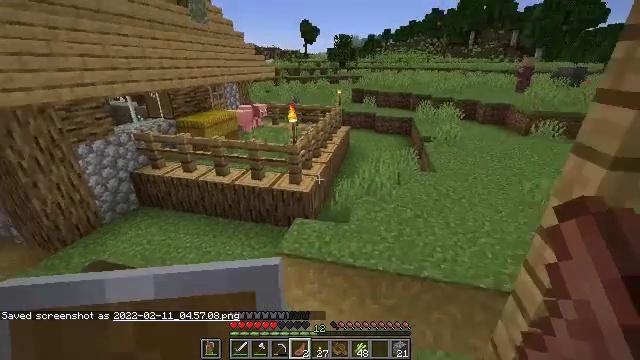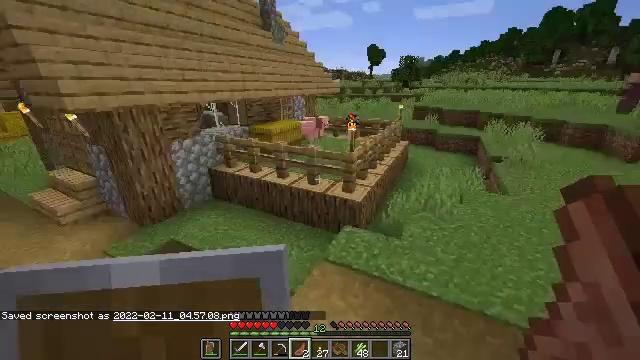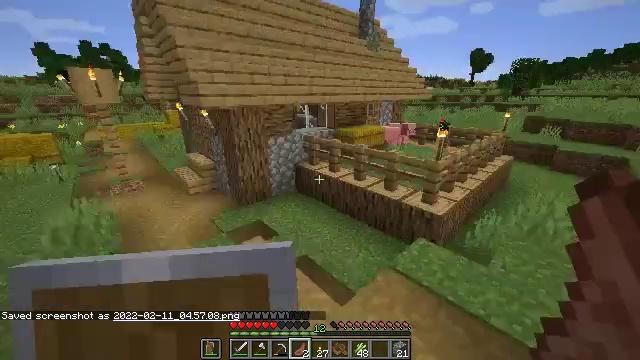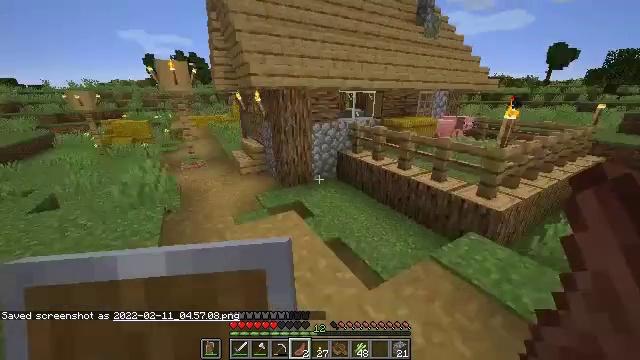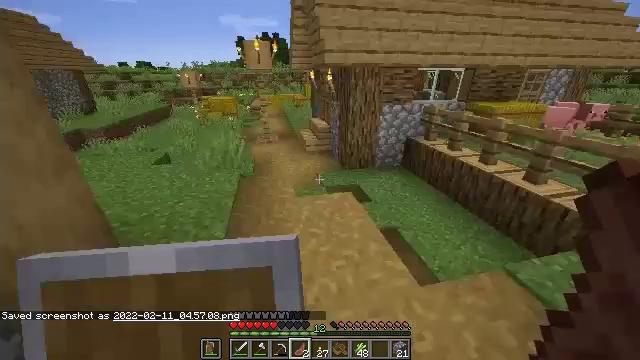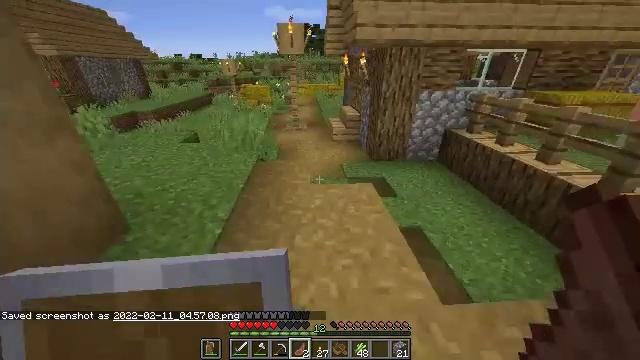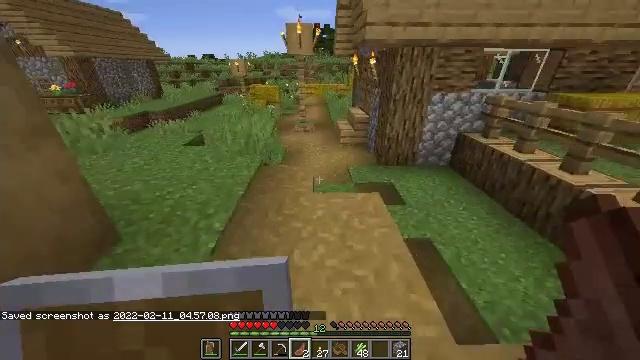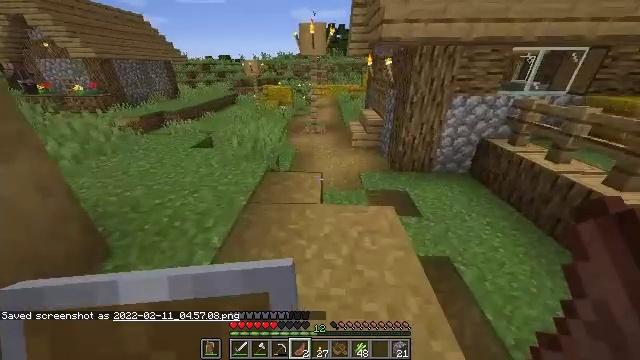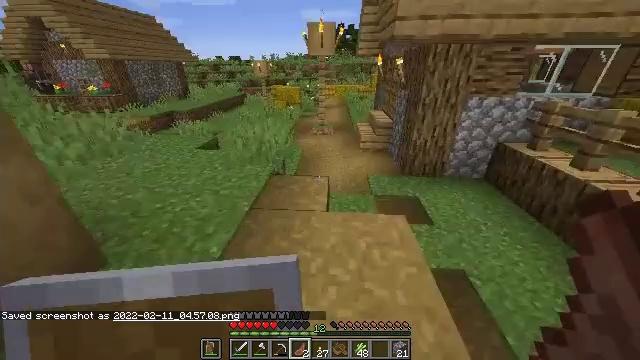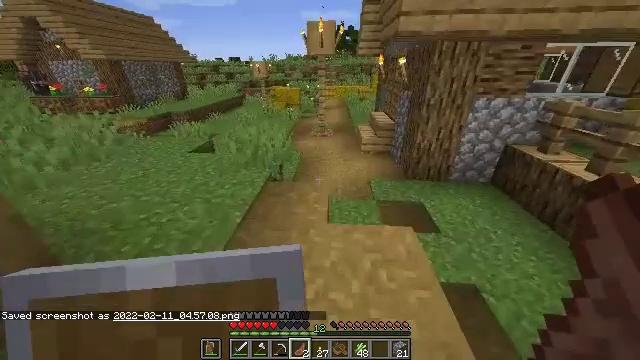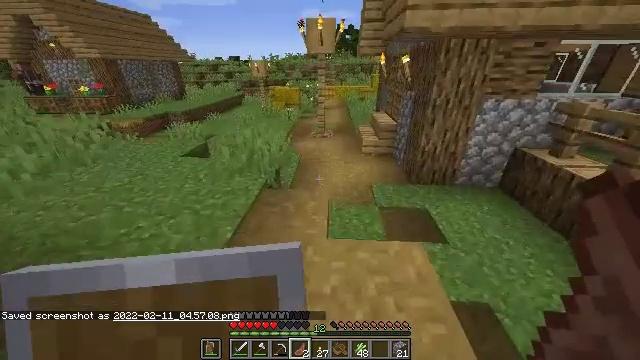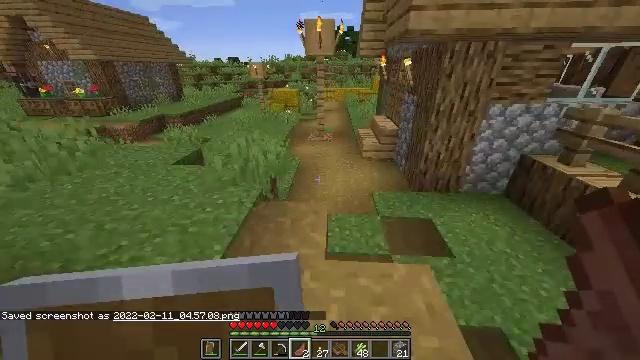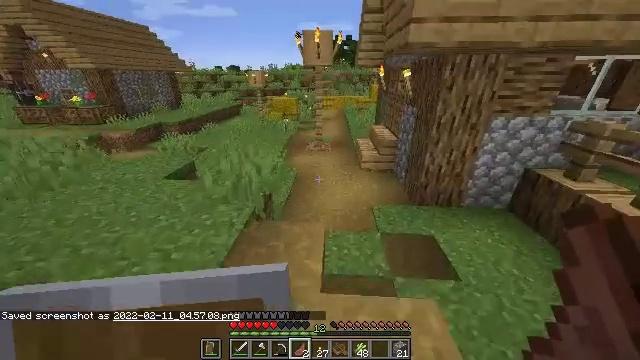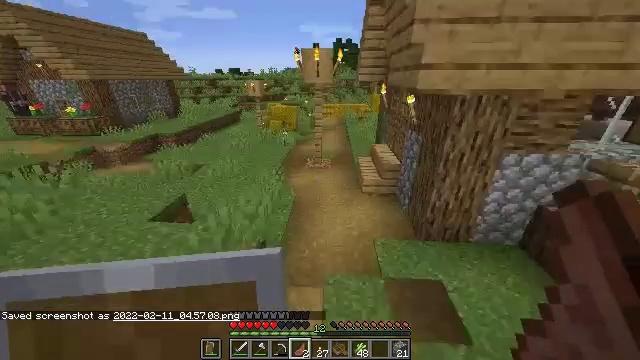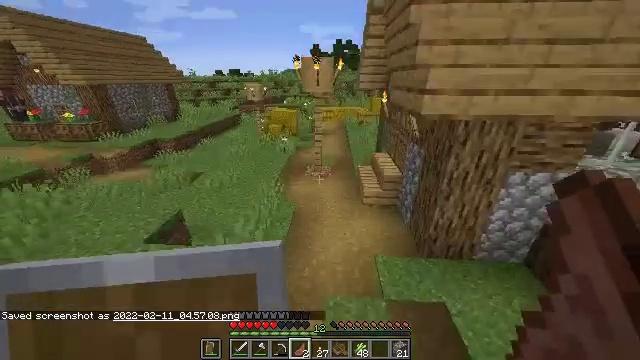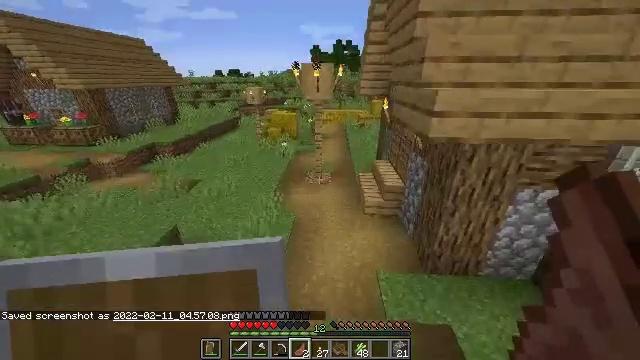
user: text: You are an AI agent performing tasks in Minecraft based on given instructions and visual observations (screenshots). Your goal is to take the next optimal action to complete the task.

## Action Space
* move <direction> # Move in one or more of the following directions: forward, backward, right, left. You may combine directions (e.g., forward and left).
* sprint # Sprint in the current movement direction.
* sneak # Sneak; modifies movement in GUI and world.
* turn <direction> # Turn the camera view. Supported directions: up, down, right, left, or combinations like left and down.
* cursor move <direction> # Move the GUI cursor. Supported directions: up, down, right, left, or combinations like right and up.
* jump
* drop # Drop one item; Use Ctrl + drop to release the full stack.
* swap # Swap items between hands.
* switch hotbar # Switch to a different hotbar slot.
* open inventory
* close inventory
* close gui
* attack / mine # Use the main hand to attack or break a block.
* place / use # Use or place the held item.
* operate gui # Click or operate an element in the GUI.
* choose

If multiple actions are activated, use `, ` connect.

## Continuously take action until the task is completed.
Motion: motion action
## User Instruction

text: Mine the potted dandelion.
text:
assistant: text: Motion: move forward, sprint, turn left and up
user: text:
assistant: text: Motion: move forward, sprint, turn left
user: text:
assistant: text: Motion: move forward, sprint, turn left
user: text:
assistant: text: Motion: move forward, turn left and down
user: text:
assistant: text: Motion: move forward, turn left and down
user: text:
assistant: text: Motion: move forward, turn left
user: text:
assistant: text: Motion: move forward, turn left
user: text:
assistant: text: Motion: move forward, turn left
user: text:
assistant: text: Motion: move forward
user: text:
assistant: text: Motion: move forward
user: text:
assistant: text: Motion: move forward
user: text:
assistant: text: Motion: move forward, turn up, jump
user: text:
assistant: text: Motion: move forward, jump
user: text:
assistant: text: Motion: move forward, jump
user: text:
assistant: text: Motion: move forward, jump
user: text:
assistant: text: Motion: move forward, jump
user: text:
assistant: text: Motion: move forward
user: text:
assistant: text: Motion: move forward, turn right and up
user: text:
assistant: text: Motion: move forward, turn right and up
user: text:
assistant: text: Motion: move forward, turn right and up
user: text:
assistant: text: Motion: move forward and move left
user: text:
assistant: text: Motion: move forward and move left, turn right and up
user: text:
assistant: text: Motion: move forward and move left, turn right and up
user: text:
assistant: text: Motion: move forward and move left, turn right and up
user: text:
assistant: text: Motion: move forward and move left, turn right
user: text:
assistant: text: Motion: move forward and move left, turn right and up
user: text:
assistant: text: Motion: move forward and move left, turn right
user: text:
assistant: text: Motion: move forward and move left, turn right and up
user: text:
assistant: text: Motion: move forward
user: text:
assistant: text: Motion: move forward